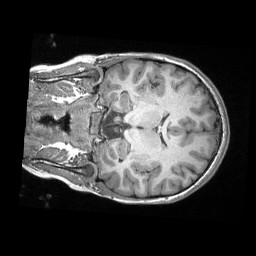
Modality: T1w
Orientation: coronal
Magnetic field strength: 3 T